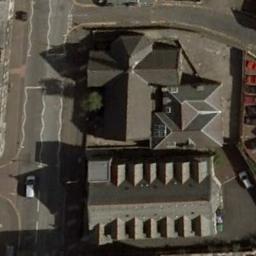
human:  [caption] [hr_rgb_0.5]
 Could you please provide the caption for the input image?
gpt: The church with a cross-shaped roof is built in the open area .

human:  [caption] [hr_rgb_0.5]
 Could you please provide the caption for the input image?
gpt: There is a church on the open place next to the road .

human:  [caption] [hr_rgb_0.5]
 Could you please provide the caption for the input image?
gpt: A church with a gray roof  The main house of the church has a cross-shaped roof  There are many trees and a road around the church  There are many cars on the road .

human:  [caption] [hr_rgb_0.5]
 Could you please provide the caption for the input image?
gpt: This is a church with a clearing in the middle .

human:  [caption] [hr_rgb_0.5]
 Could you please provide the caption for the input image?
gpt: It is a church with a gray roof on a roadside beside a building .